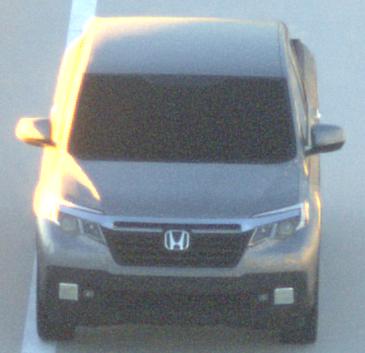
Make: Honda
Model: Ridgeline
Detailed model: Gen. 2
Model produced from: 2016
Model produced until: 2020
Doors: 4
Color: gray
Road condition: dry road
Daytime: sunrise or sunset
Contrast: high contrast